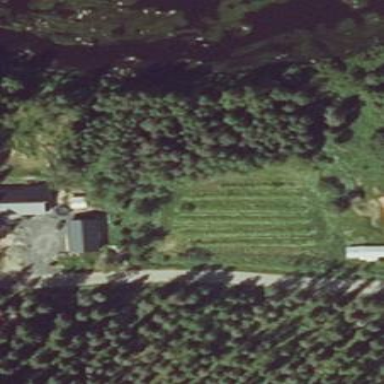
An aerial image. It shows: Orchard.